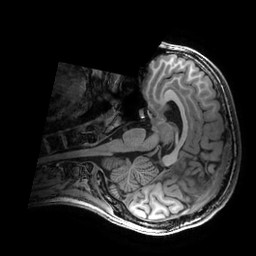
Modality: T1w
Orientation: sagittal